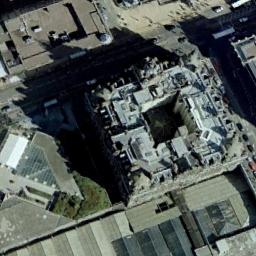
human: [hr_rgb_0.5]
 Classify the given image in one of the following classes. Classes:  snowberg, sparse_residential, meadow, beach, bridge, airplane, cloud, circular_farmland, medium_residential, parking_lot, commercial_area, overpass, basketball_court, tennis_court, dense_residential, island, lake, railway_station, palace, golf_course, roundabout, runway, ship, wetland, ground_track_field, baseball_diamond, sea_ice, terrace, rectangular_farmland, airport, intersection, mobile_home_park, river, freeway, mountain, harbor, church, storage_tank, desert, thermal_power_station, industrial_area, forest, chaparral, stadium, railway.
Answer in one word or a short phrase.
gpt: church